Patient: sex M, age 46
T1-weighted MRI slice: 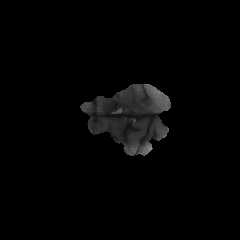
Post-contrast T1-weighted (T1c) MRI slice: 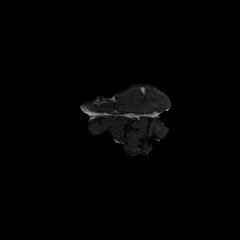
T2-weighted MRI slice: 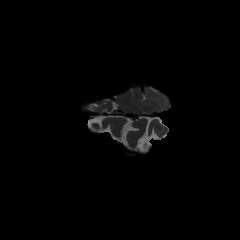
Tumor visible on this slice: no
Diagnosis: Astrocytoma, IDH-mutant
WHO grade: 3